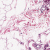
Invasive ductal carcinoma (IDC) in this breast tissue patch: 0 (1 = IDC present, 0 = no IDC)